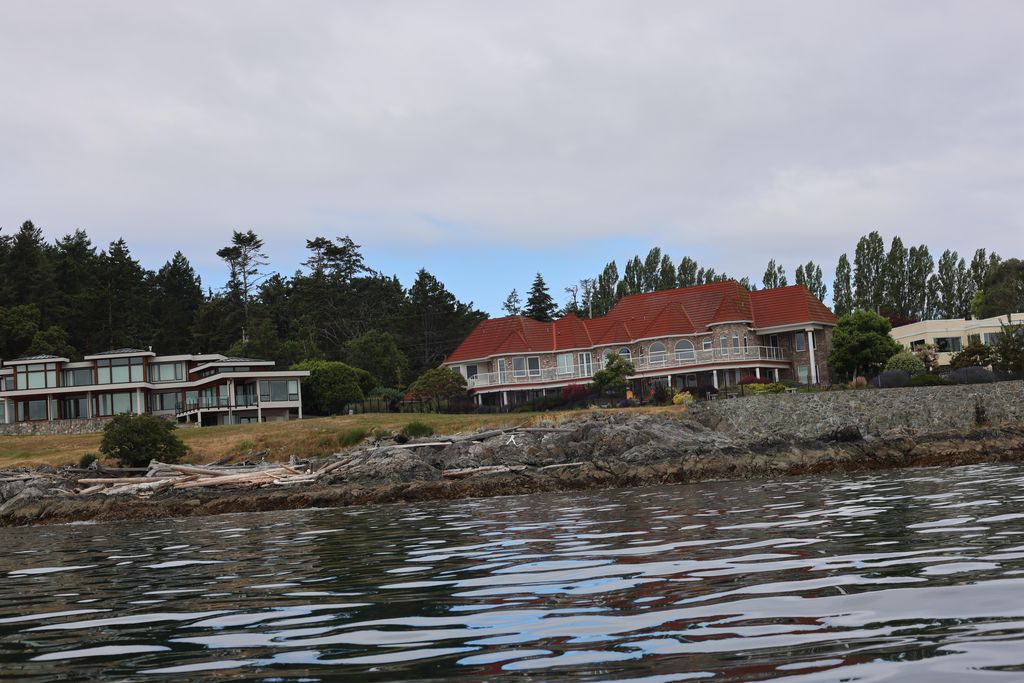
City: victoria